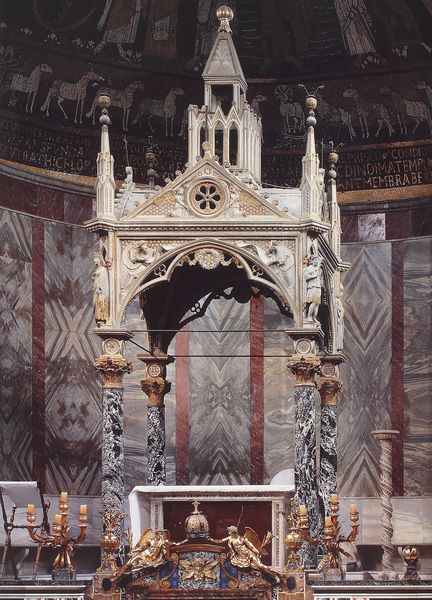
Titel: Altarziborium
Künstler: Arnolfo di Cambio
Standort: Rom, S. Cecilia in Trastevere (EU - I - Latium)
Schlagwörter: blau, dunkel, flügel, weiß, grau, hell, holz, marmor, säule, säulen, gebäude, rot, tiere, ornament, alt, wand, stein, kirche, gold, gotik, krone, kreis, pferd, pferde, rund, turm, engel, skulptur, schrift, bogen, saal, kuppel, papst, inschrift, ornamente, verzierung, wandmalerei, kerze, kerzen, leuchter, fotografie, photographie, überdachung, vergoldet, religion, türmchen, dom, text, kugel, kunst, altar, kapitelle, kathedrale, rom, kapitell, wappen, kerzenständer, kerzenhalter, kerzenleuchter, skulpturen, kanzel, rosette, jesus, rotbraun, fresken, baldachin, ständer, golden, wnad, fotographie, fresco, stummel, mamor, zeichnungen, deckenfresko, papstkrone, fesko, wappen marmor, fuckoff, jrosette